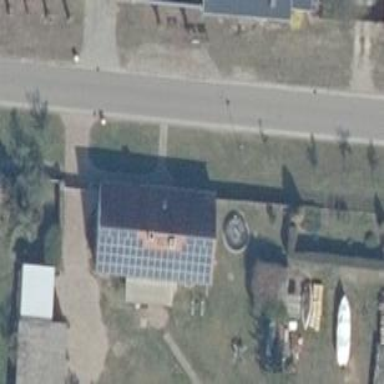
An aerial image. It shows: Driveway.